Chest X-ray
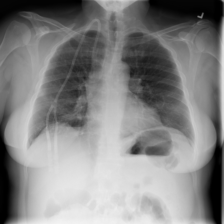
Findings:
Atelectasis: negative
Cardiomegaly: negative
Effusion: negative
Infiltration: negative
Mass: negative
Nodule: negative
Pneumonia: negative
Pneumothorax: negative
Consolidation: negative
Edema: negative
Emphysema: negative
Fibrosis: negative
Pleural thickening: negative
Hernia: negative